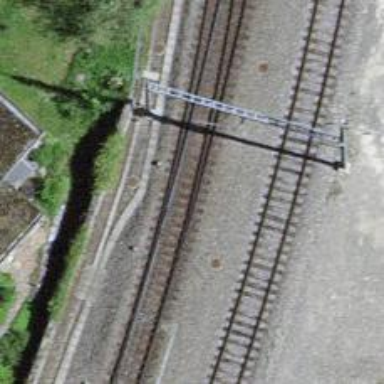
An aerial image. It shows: Railway switch.